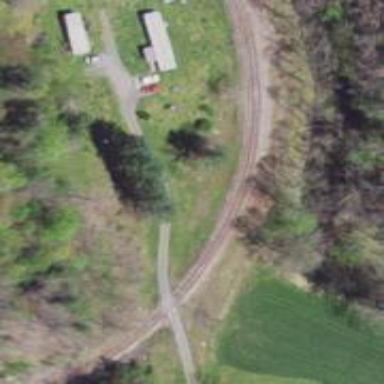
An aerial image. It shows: Railway track.